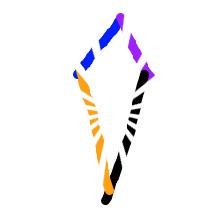
Shape: kite